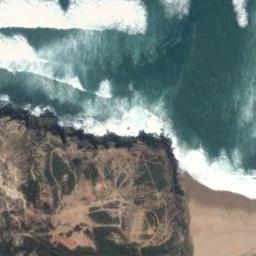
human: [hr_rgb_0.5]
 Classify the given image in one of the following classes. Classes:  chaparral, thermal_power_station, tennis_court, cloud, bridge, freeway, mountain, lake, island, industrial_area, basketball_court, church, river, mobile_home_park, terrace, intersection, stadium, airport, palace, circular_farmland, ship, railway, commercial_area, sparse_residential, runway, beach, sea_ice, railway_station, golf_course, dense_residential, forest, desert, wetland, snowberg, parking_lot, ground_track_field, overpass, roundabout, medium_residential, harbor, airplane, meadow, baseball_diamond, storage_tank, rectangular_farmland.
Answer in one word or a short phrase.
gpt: beach